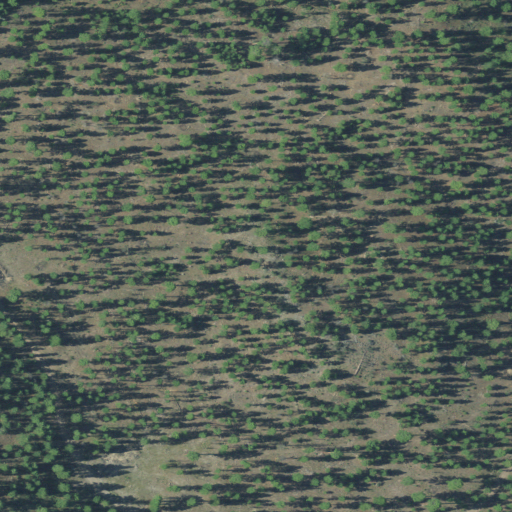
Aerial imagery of ridge(s) in Oregon named Devine Ridge containing evergreen forest and shrub